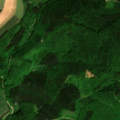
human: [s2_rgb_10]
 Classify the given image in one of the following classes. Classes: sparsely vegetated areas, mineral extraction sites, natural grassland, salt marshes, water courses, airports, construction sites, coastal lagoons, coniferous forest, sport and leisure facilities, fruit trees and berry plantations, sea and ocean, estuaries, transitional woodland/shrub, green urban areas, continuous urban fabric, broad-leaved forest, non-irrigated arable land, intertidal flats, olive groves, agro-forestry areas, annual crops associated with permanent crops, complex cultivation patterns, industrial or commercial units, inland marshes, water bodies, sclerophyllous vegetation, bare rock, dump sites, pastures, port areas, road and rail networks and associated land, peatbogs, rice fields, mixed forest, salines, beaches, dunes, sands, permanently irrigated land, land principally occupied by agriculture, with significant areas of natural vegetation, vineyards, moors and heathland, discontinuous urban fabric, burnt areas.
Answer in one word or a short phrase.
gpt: non-irrigated arable land, broad-leaved forest, mixed forest